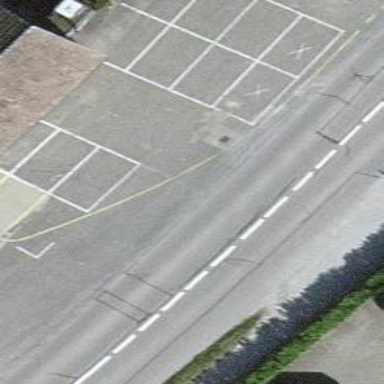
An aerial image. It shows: Bus stop along the road.